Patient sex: M
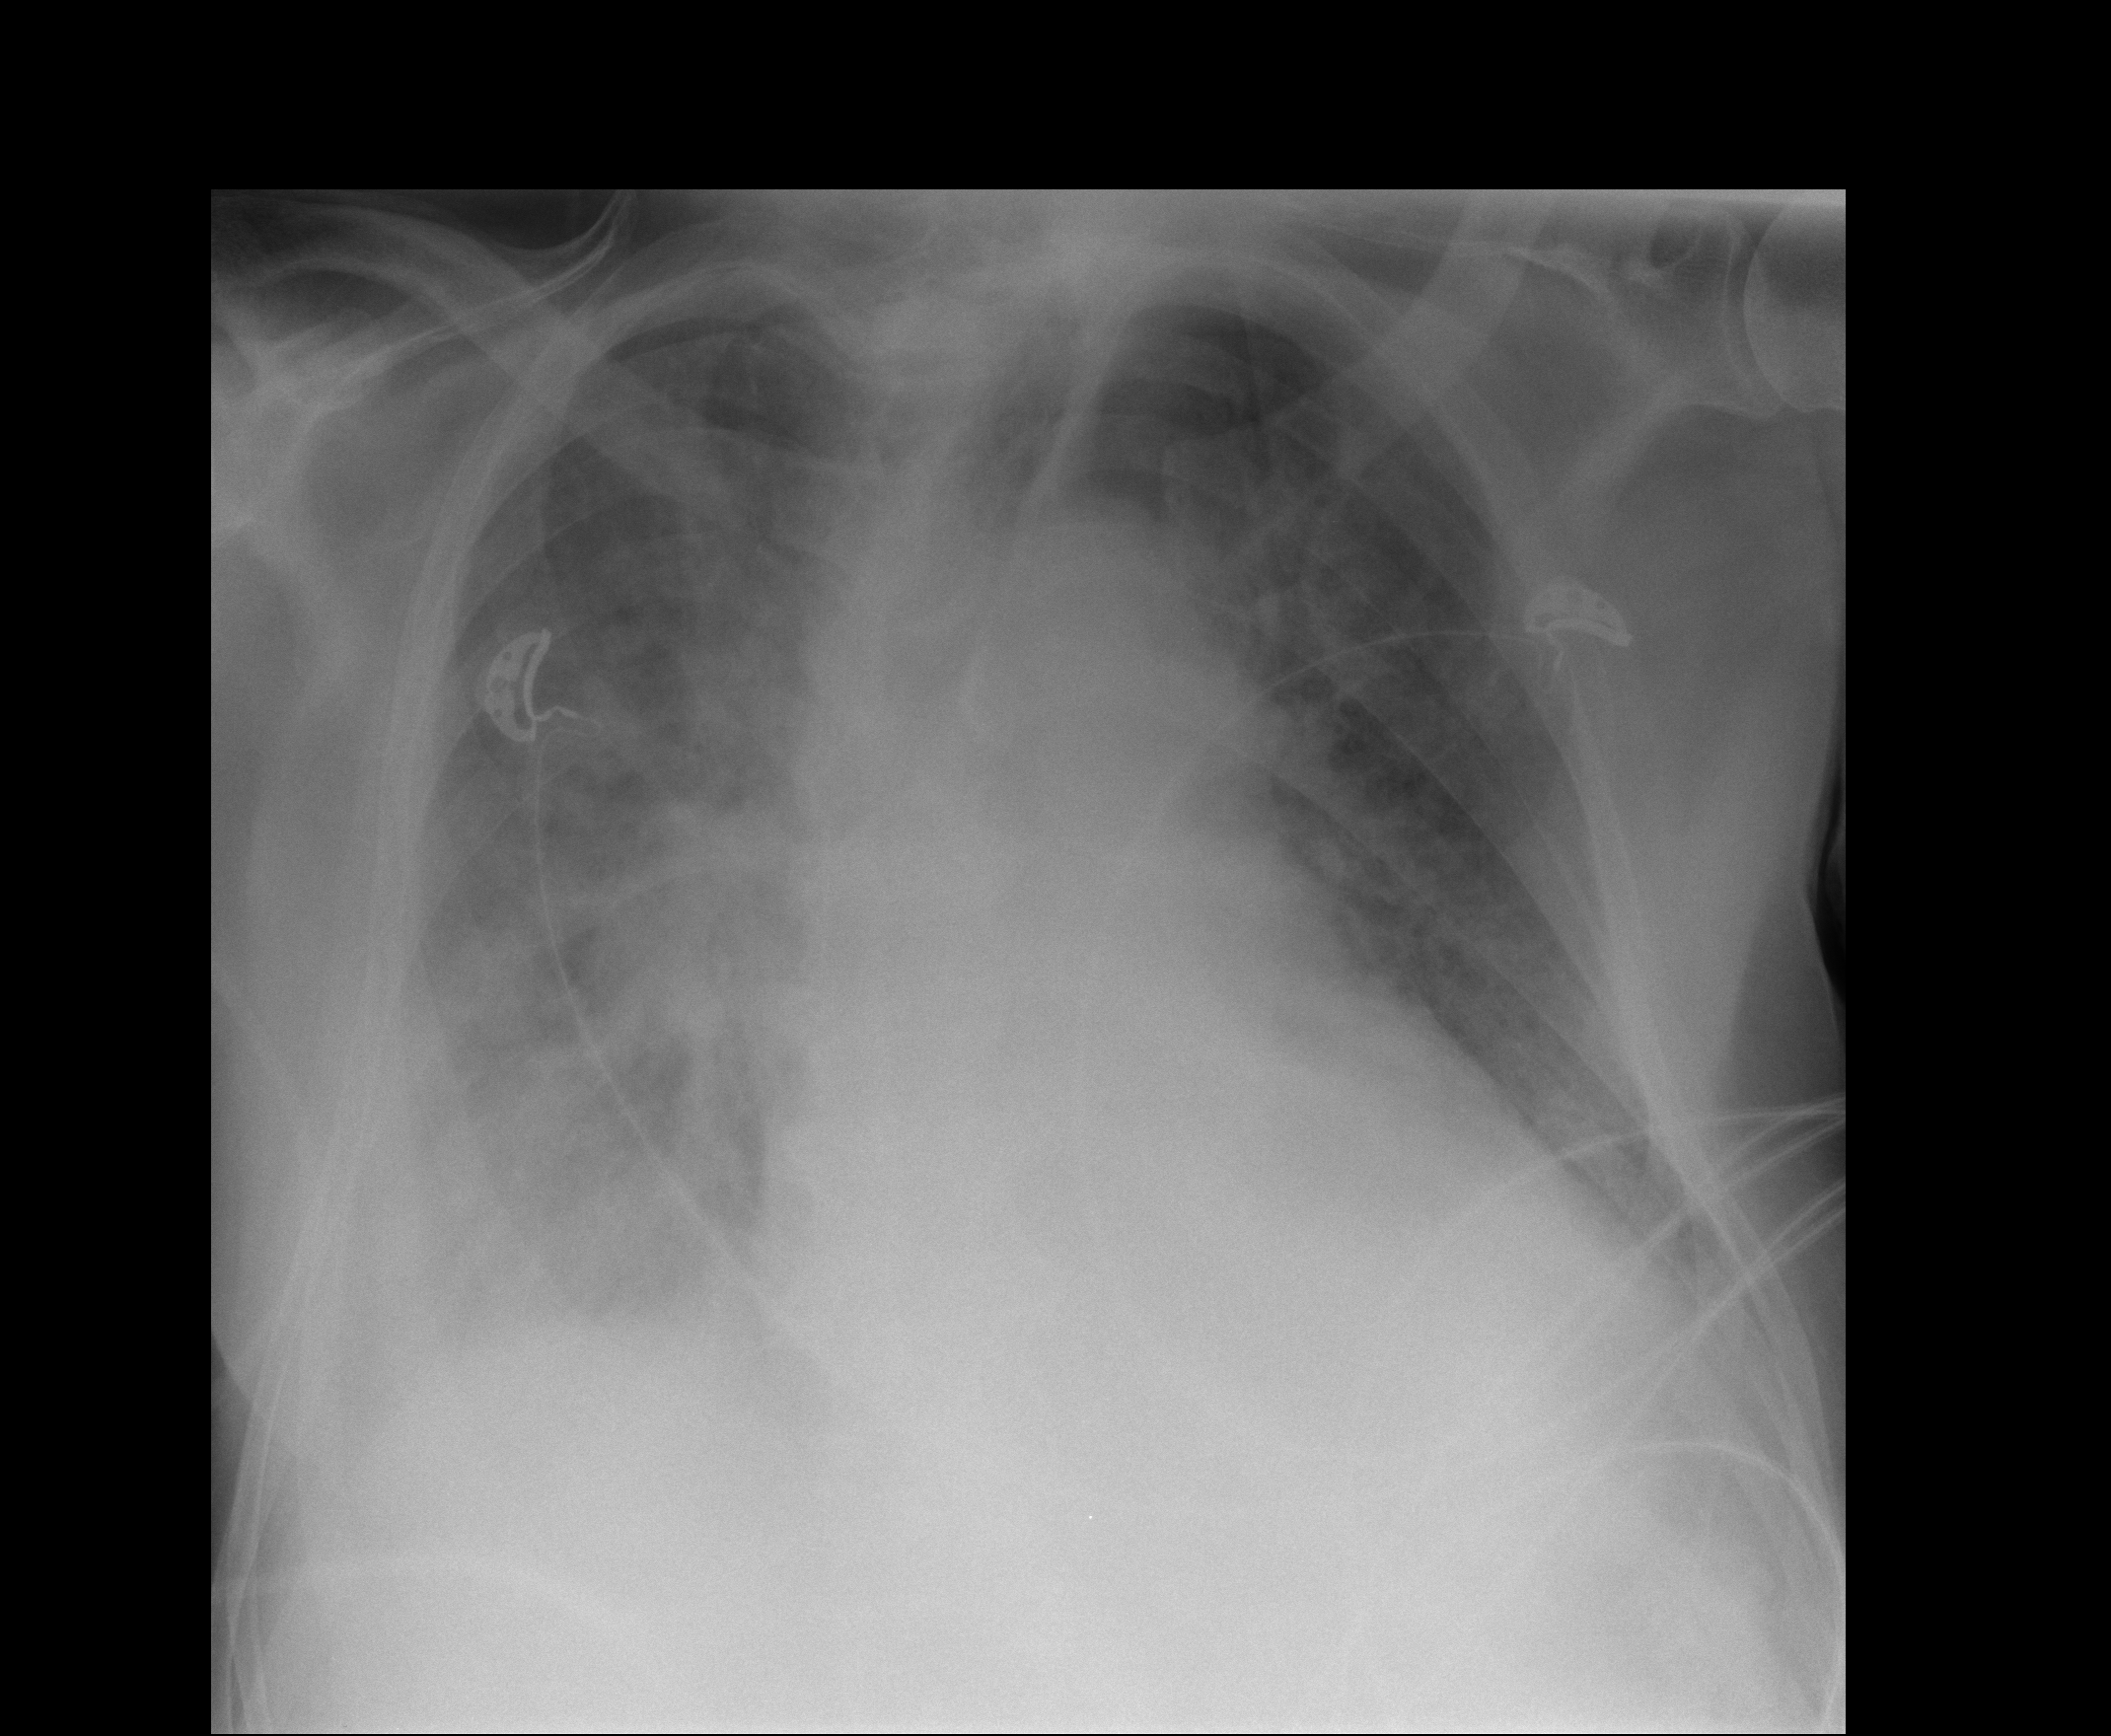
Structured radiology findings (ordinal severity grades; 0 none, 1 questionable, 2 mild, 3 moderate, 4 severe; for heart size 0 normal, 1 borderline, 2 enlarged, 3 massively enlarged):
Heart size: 2
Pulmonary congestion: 3
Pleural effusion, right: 3
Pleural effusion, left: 1
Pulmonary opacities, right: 3
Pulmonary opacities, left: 0
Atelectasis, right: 3
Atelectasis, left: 2